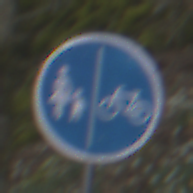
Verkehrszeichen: GetrennterRadUndGehwegRadwegRechts
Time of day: MorningAfternoon
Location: Outdoor (Nature)
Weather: PartlyCloudy
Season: NotSpecified
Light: Natural